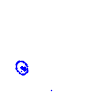
Particle: proton